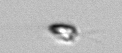
Label: Pyramimonas